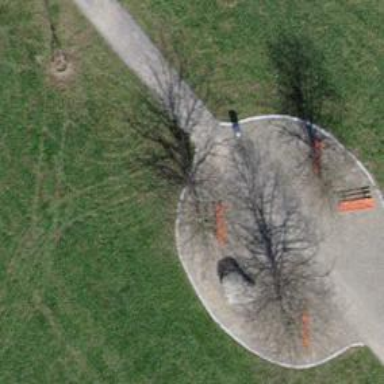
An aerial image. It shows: Red bench.